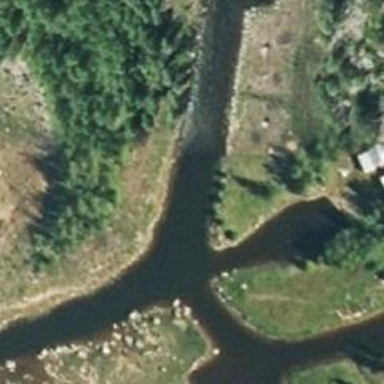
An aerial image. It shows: Canal.